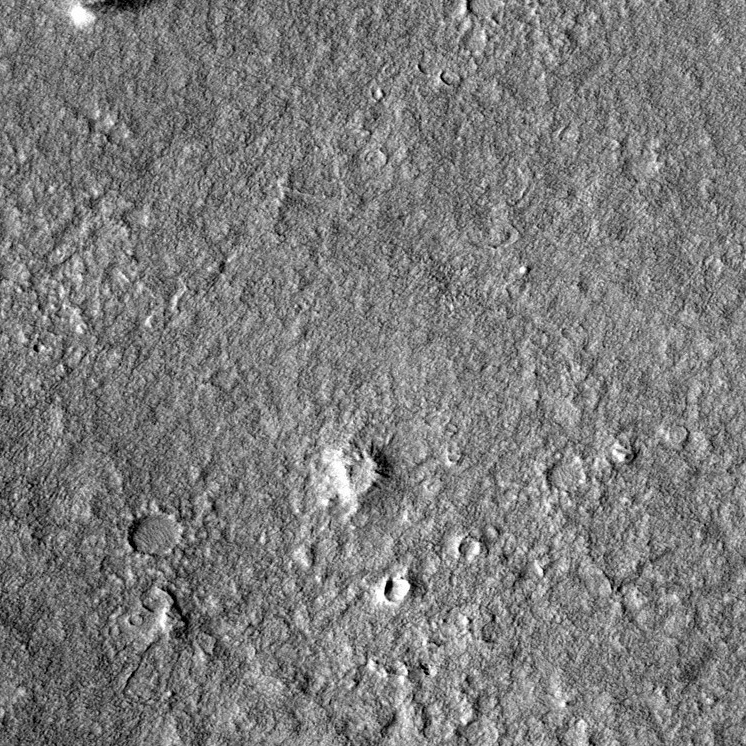
Label: dustdevil